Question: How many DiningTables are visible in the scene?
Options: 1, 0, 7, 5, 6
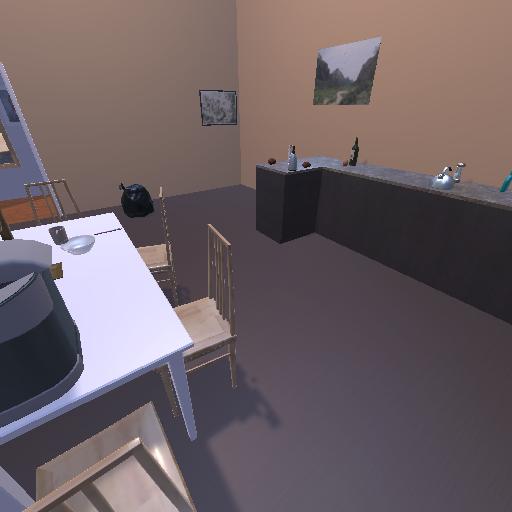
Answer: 1